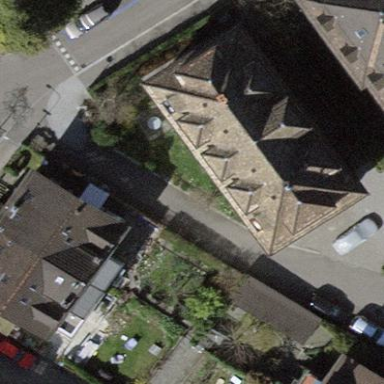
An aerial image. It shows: Building with hipped roof shape.